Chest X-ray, PA view. Patient: 47 years old, sex F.
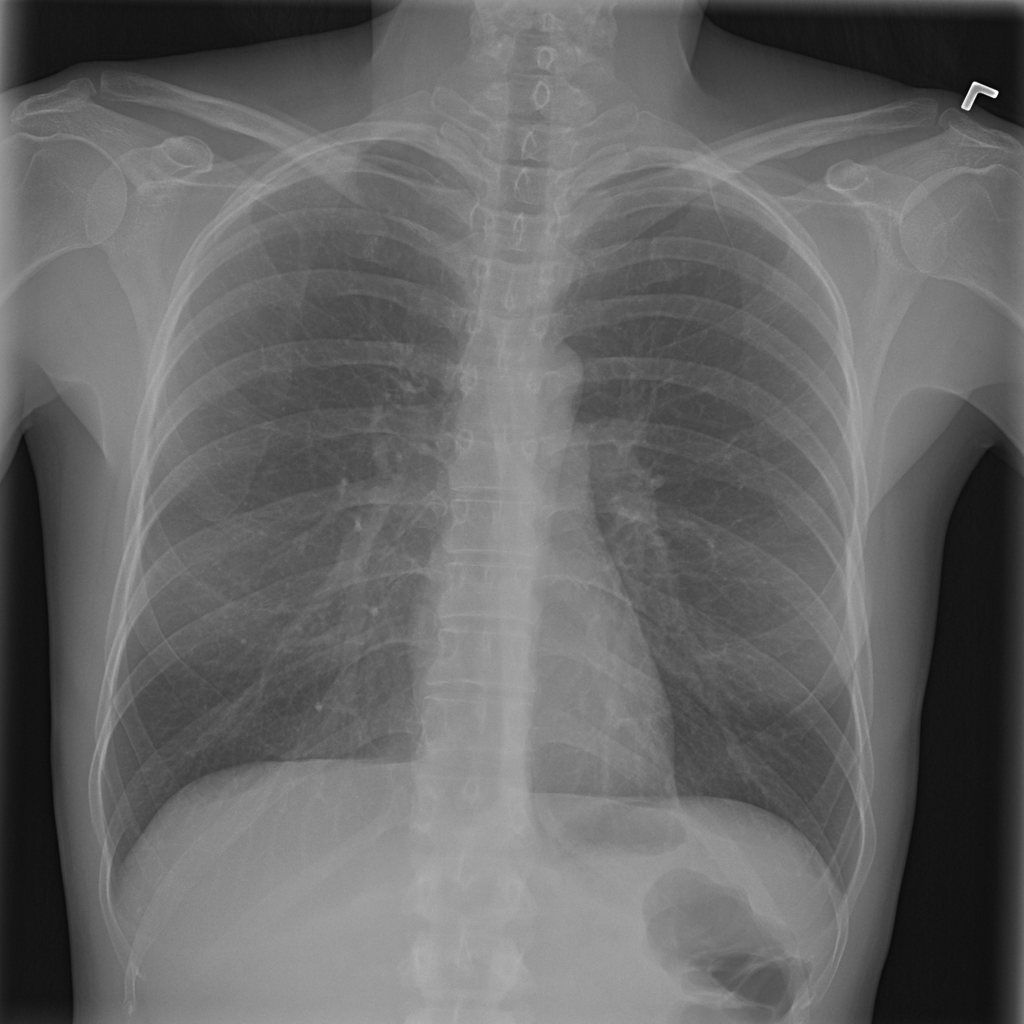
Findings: No Finding